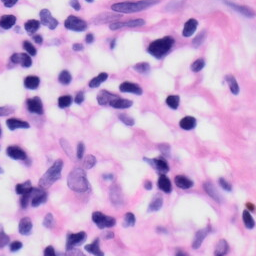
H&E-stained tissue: Skin